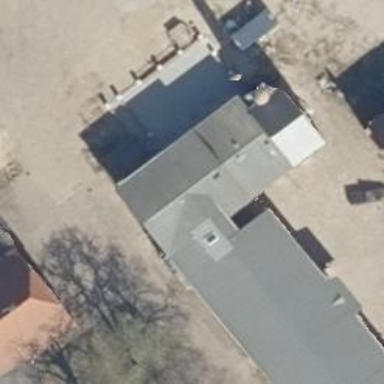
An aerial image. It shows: Pub with its own brewery.